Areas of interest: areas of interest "Shuhua Five-a-side Football Field"
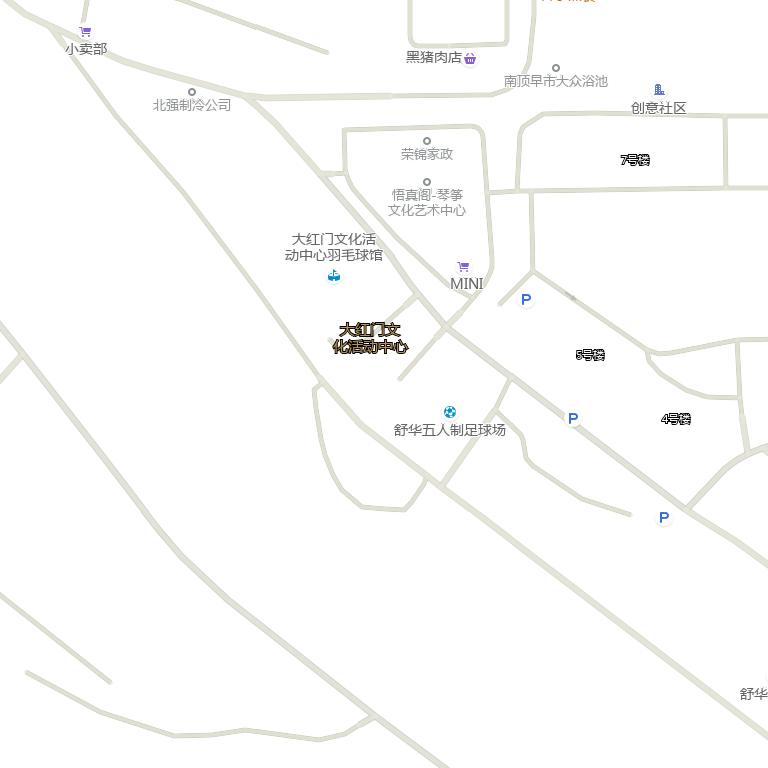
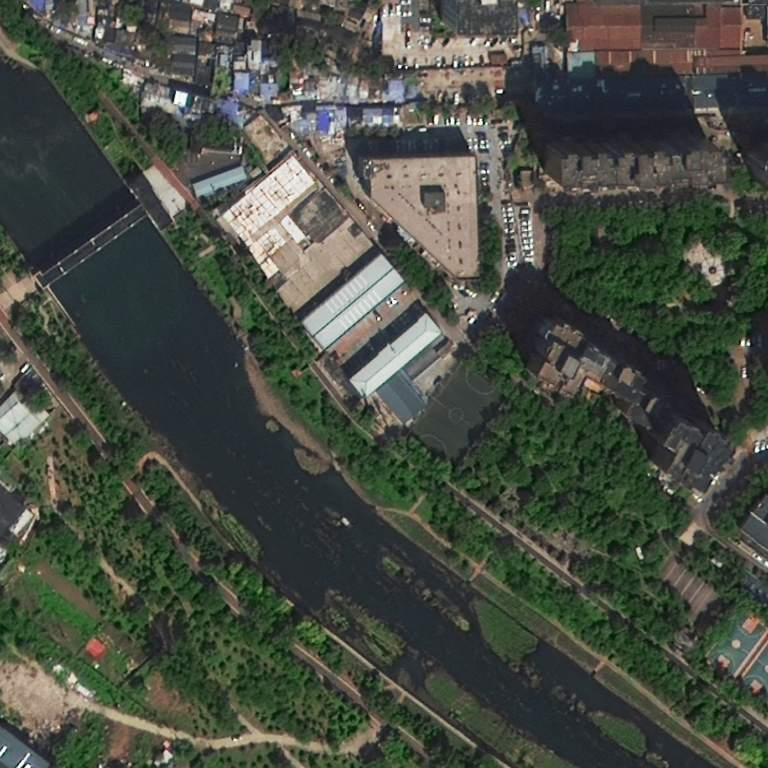